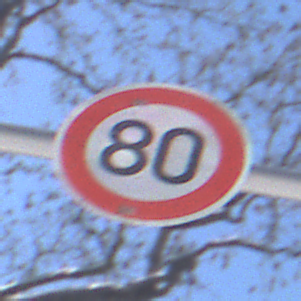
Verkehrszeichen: Geschwindigkeit80
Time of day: MorningAfternoon
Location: Outdoor (Special)
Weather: Clear
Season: Winter
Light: Natural